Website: walmart
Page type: billing-address
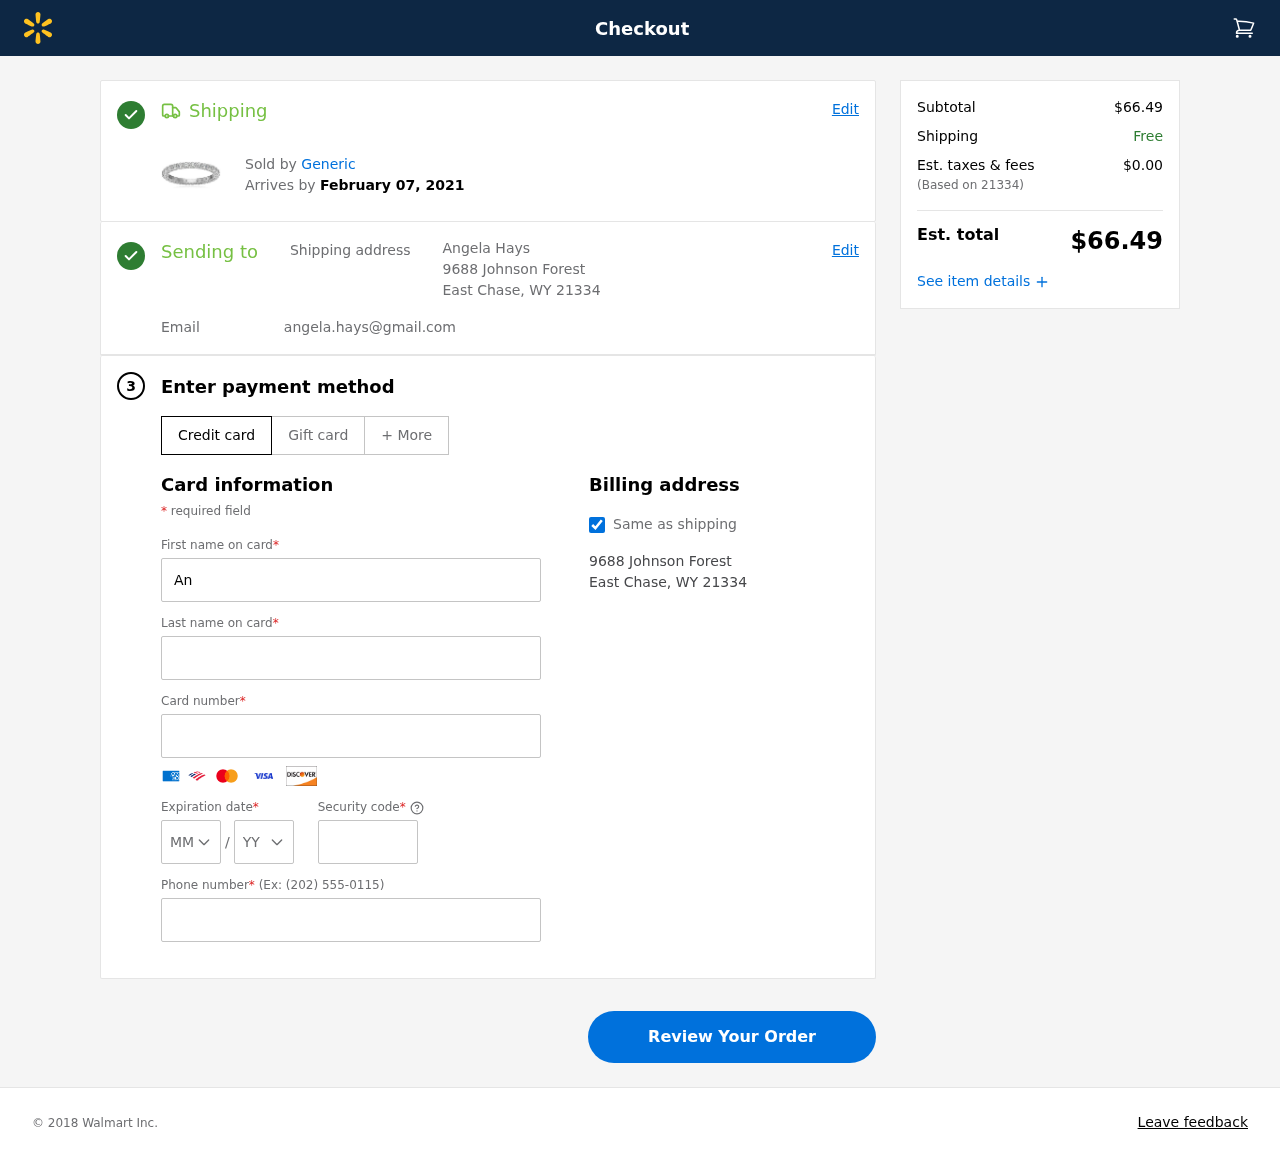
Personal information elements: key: PII_CARD_CVV
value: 031
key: PII_CARD_EXPIRY_MONTH
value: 02
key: PII_CARD_EXPIRY_YEAR
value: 30
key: PII_CARD_NUMBER
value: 2714 9866 1523 1753
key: PII_CITY_STATE_ZIP
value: East Chase, WY 21334
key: PII_EMAIL
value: angela.hays@gmail.com
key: PII_FIRSTNAME
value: Angela
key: PII_FULLNAME
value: Angela Hays
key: PII_LASTNAME
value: Hays
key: PII_PHONE
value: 3583181872
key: PII_POSTCODE
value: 21334
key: PII_STREET
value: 9688 Johnson Forest
Product elements: key: PRODUCT1_BRAND
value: Generic
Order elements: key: ORDER_DELIVERY_DATE
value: February 07, 2021
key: ORDER_SUBTOTAL
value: $66.49
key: ORDER_TAX
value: $0.00
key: ORDER_TOTAL
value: $66.49